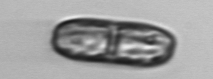
Label: Ephemera